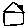
Label: house